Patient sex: M
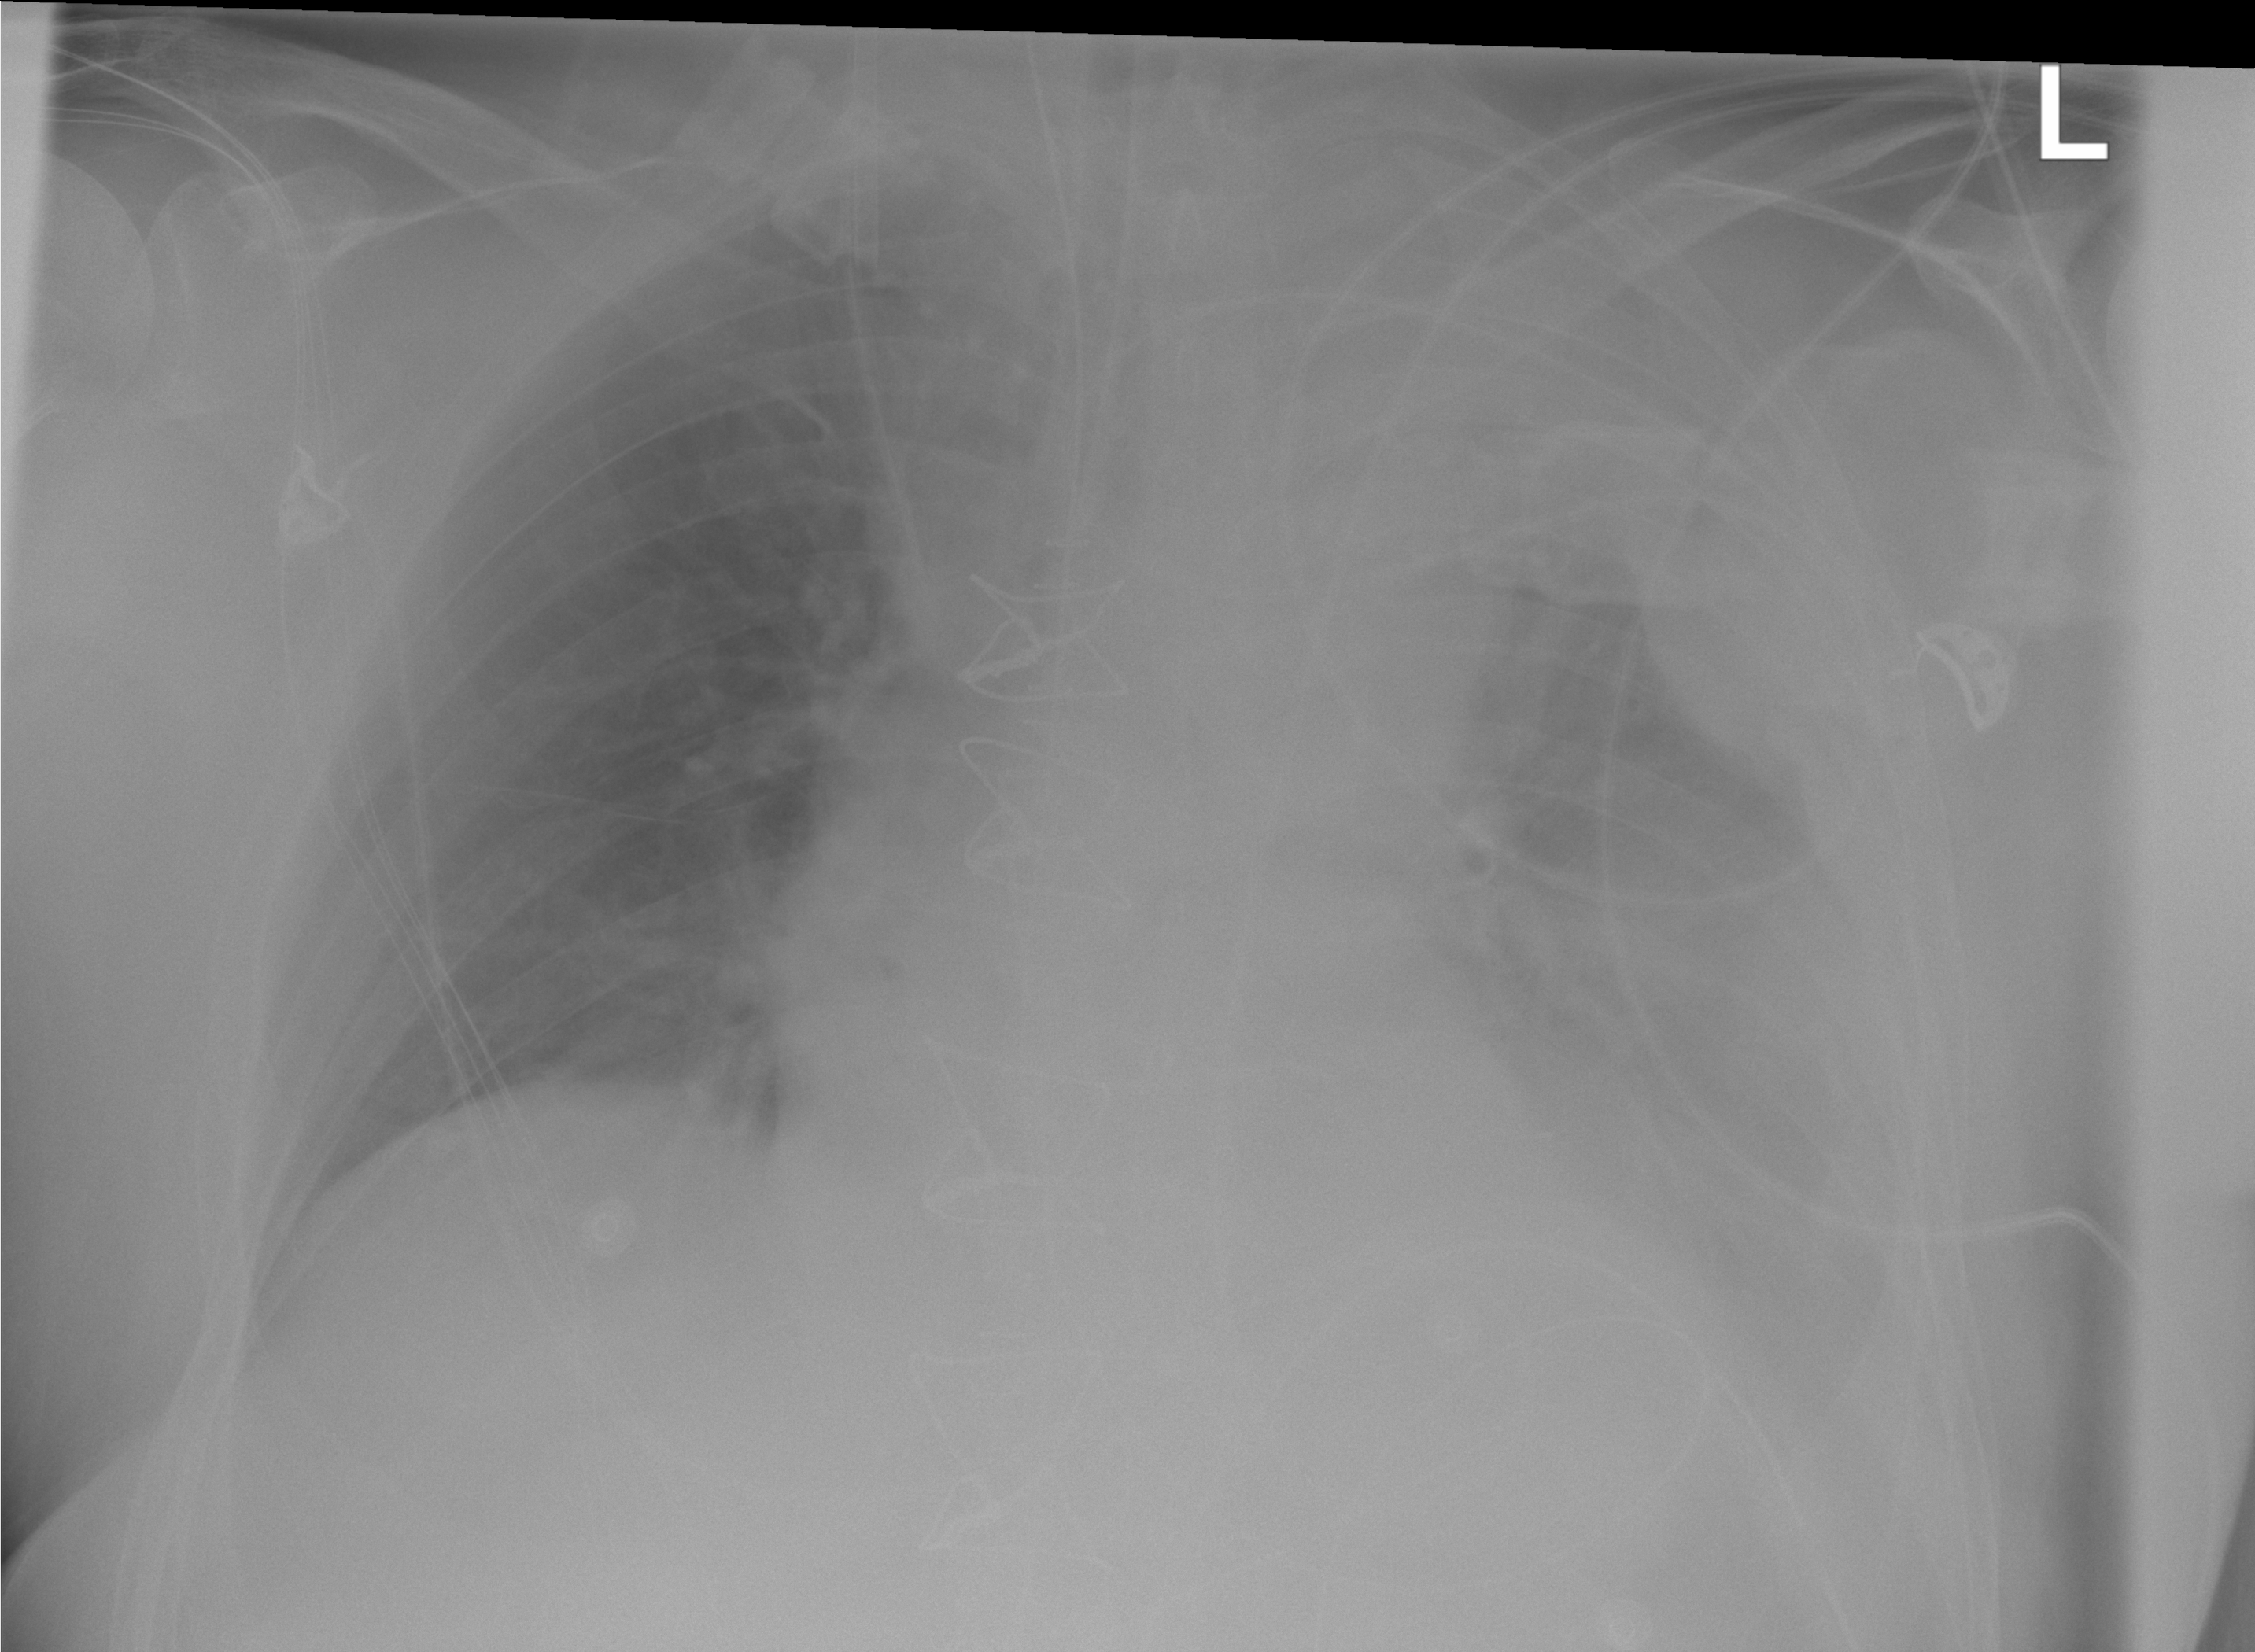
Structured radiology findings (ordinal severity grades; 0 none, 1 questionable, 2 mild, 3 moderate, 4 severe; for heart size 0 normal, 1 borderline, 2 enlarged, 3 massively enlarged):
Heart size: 0
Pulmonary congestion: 2
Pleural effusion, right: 0
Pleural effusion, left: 3
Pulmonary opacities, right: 0
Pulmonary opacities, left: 1
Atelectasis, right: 2
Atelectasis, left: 3